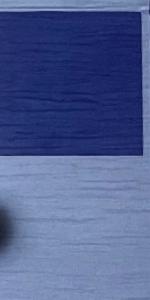
Label: Empty